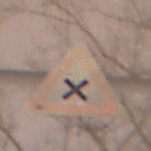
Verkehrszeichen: KreuzungOderEinmuendung
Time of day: Night
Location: Outdoor (Urban)
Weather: Overcast
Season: Winter
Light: Artificial